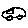
Label: car